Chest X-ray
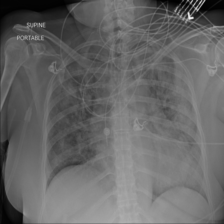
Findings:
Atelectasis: negative
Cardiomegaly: negative
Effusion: negative
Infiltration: negative
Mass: negative
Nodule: negative
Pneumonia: negative
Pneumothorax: negative
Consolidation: negative
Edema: negative
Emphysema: negative
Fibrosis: negative
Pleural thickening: negative
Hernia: negative